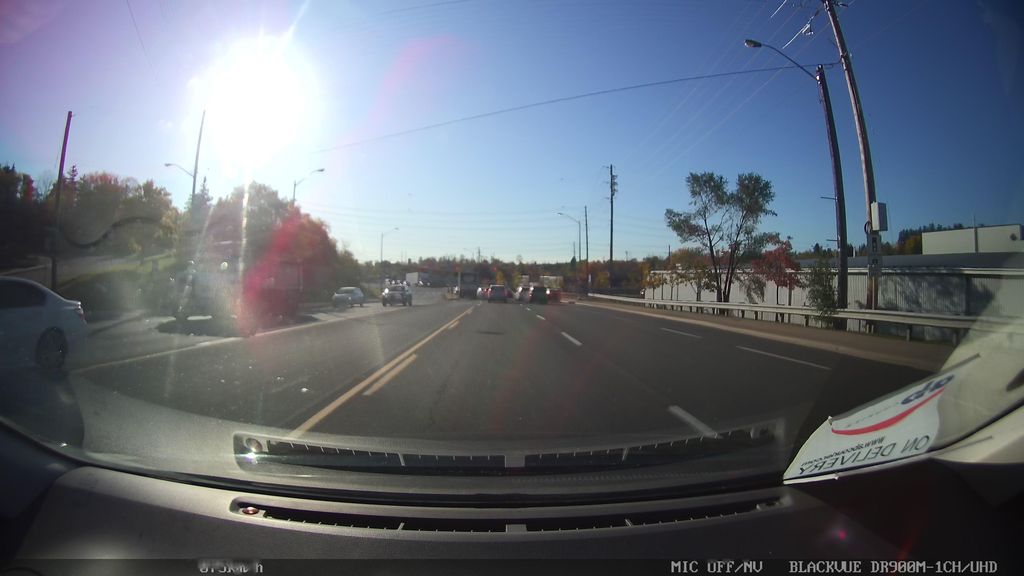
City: toronto